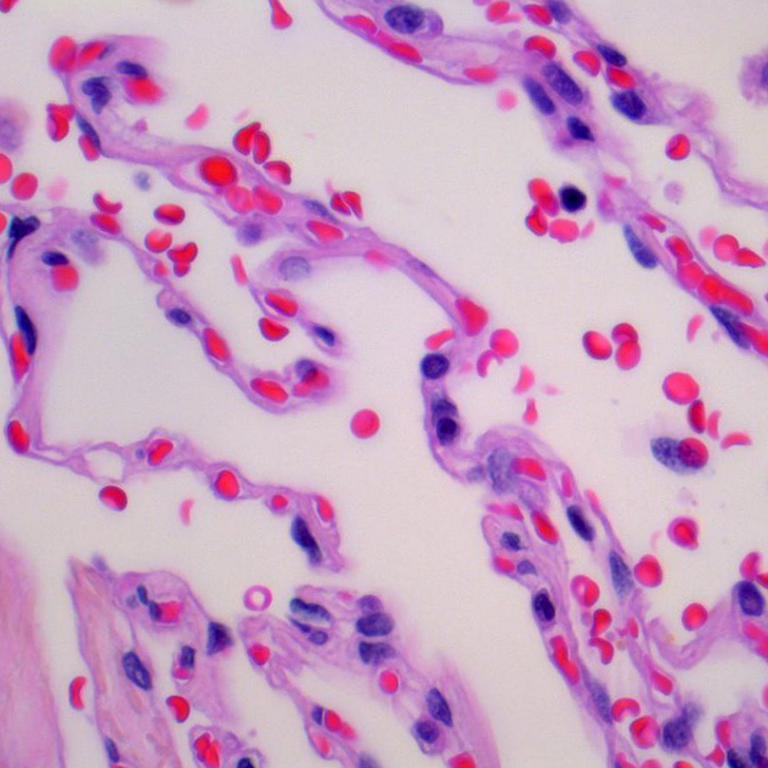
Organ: lung
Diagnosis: benign